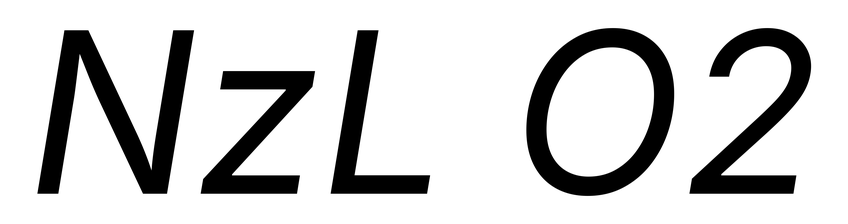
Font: Inter-Italic_Italic